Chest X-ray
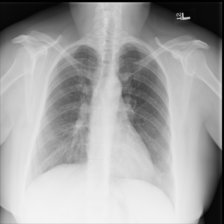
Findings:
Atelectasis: negative
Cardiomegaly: negative
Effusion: negative
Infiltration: negative
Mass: negative
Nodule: negative
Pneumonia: negative
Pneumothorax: negative
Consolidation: negative
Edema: negative
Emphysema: negative
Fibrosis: negative
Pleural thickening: negative
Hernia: negative